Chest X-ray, PA view. Patient: 31 years old, sex M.
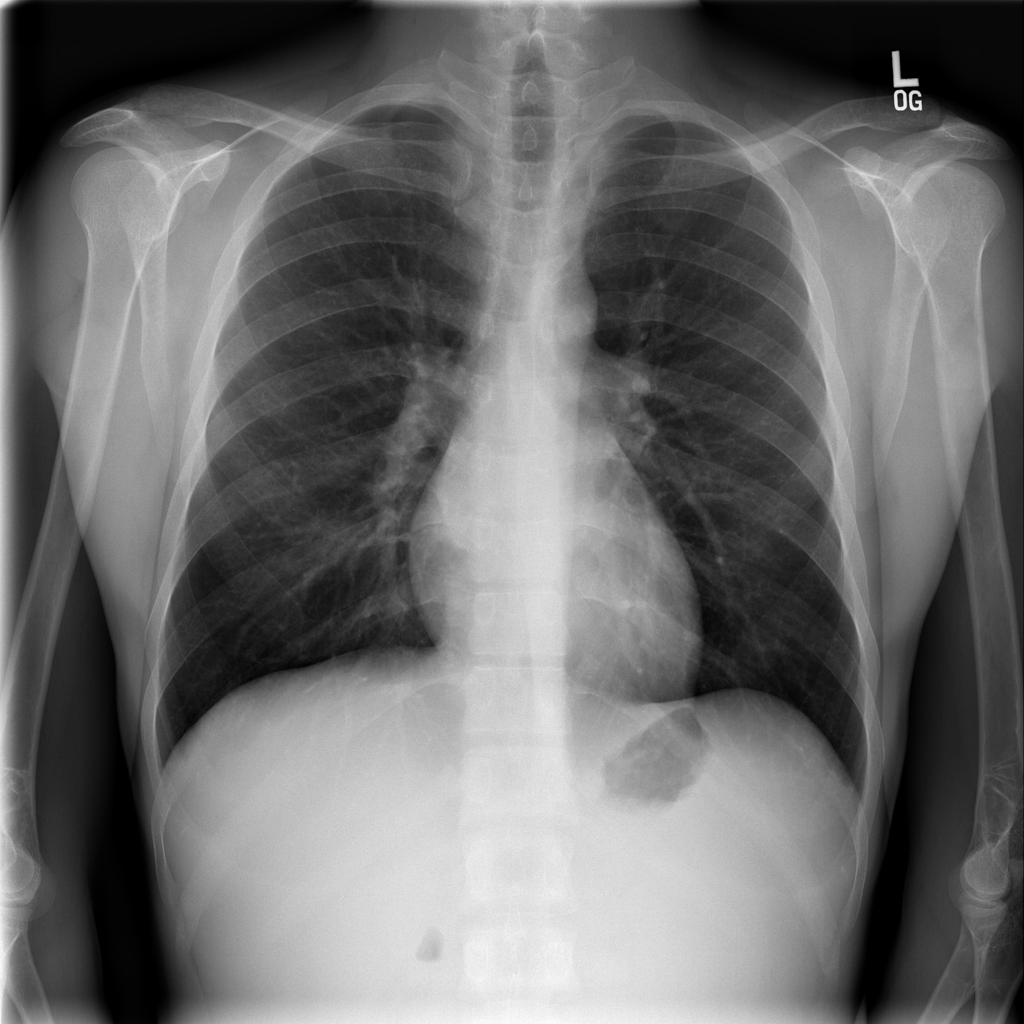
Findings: No Finding